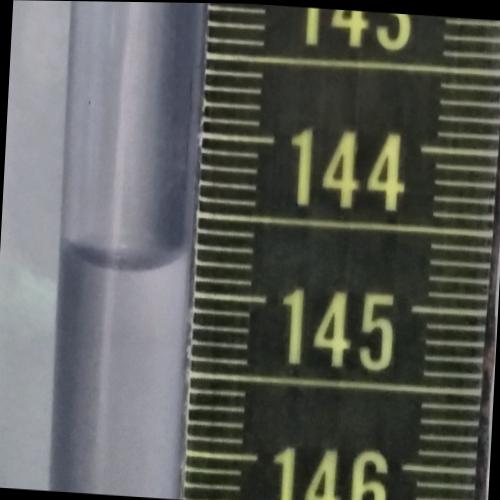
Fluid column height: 144.8 cm